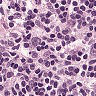
Metastatic tissue present: no